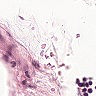
Metastatic tissue present: no